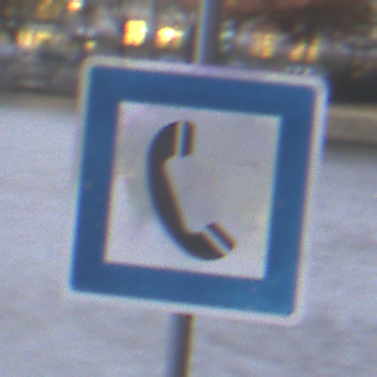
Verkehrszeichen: Fernsprecher
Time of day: MorningAfternoon
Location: Outdoor (Urban)
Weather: Overcast
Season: NotSpecified
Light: Natural